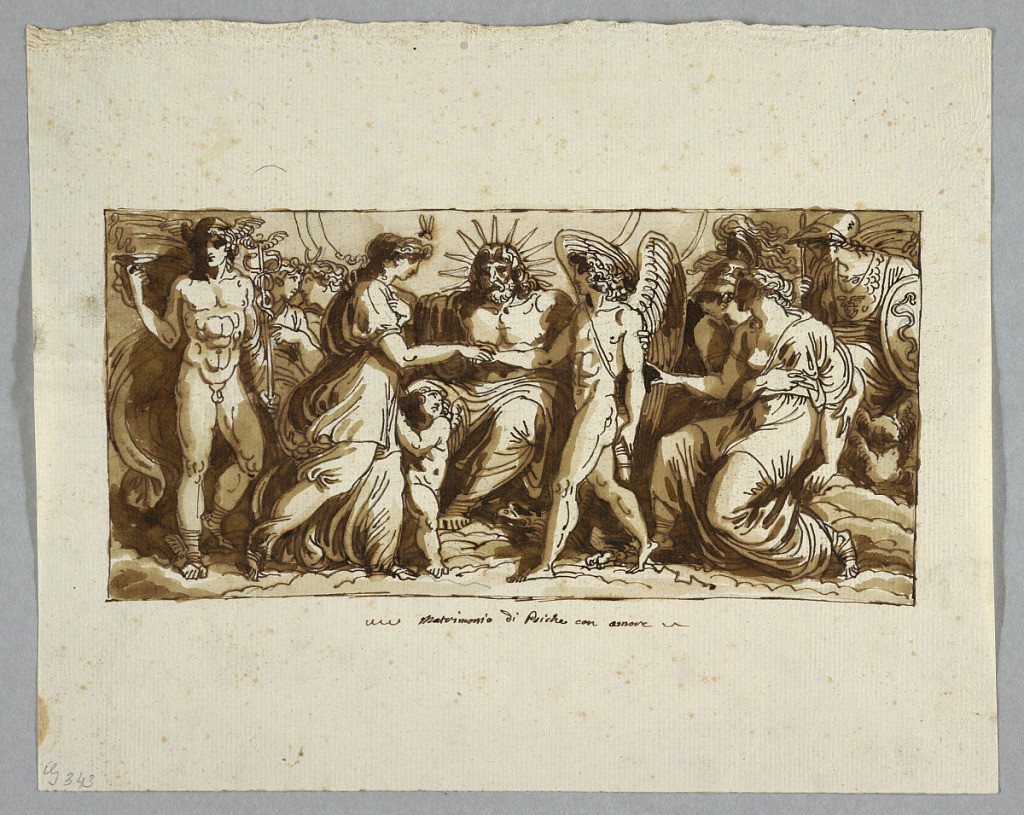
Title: The marriage of Psyche and Cupid
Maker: Felice Giani, Italian, 1758–1823
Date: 1795–1800
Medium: Pen and brown ink, brush and wash, black chalk on paper.
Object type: Drawing
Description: Jupiter seated in the centre embraces Psyche and Cupid who join hands.  A putto accompanies Psyche.  Three gods are shown on either side.